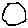
Label: hexagon